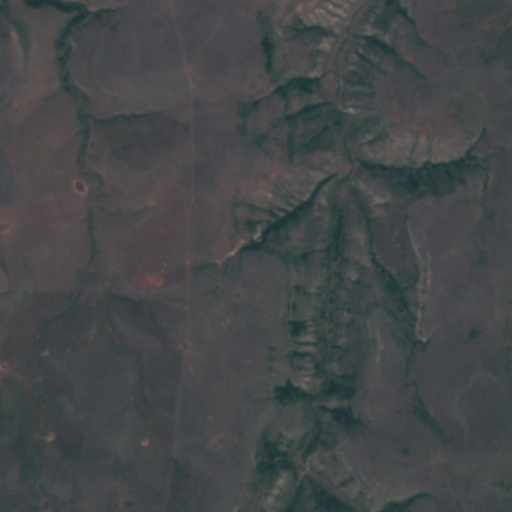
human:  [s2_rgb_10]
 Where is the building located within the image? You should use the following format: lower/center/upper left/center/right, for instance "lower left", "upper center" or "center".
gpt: The building is located in the lower center of the image.
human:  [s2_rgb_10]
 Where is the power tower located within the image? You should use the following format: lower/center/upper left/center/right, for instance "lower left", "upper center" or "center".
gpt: There is no power tower in the image.